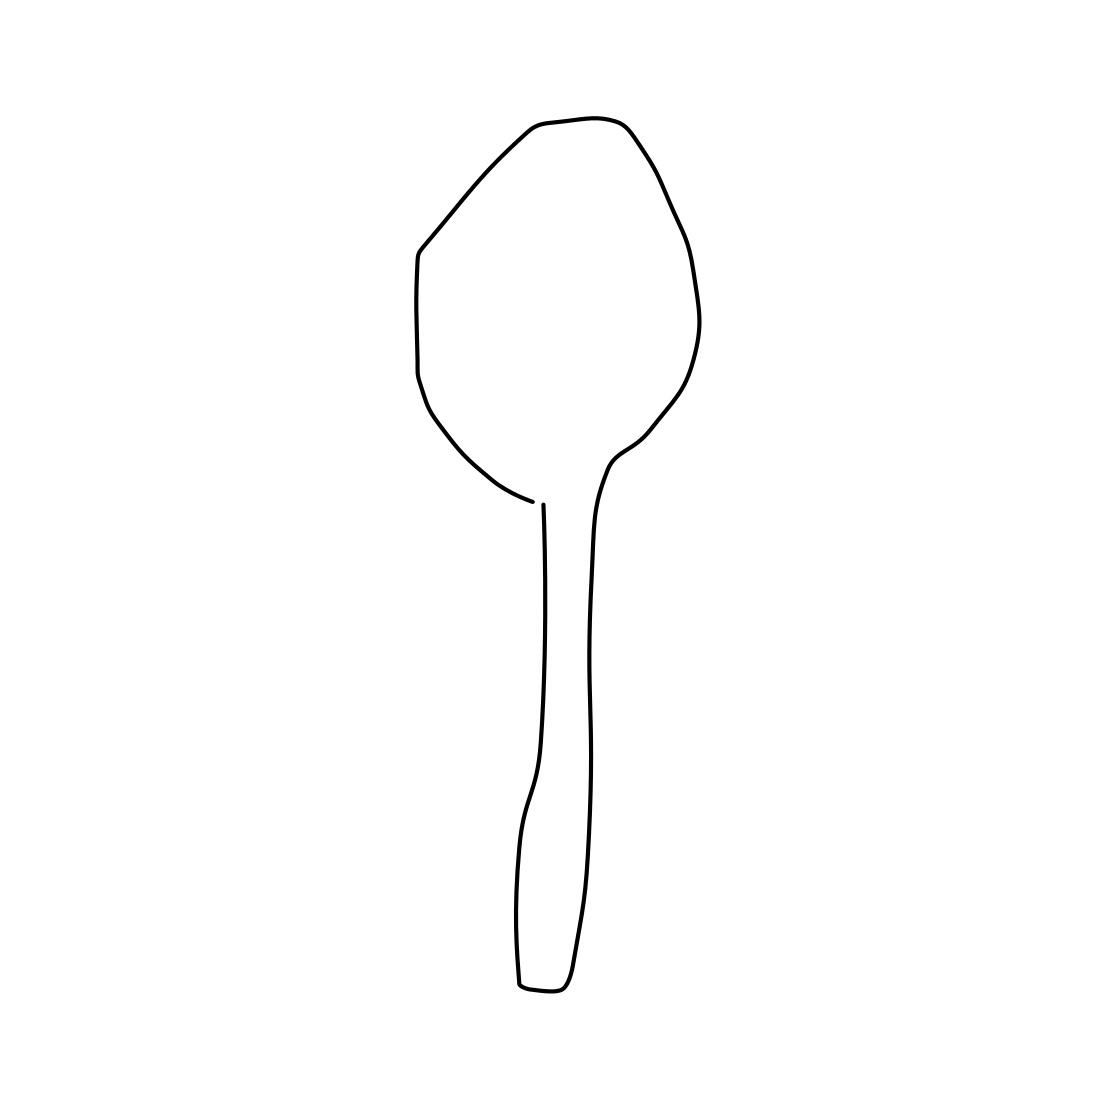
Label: spoon